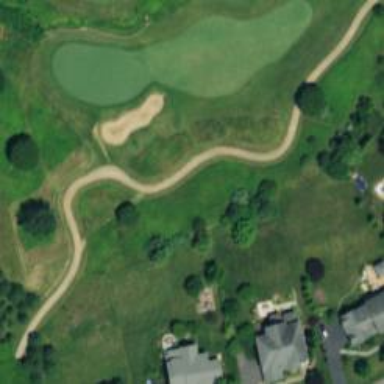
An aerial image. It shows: Service road designated as golf cart path.